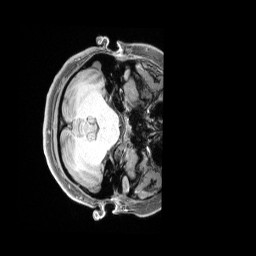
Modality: T1w
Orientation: axial
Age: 22
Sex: female
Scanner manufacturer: siemens
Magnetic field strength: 3 T
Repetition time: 2.4 s
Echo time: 0.00228 s